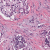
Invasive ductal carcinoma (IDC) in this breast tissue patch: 1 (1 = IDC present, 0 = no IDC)